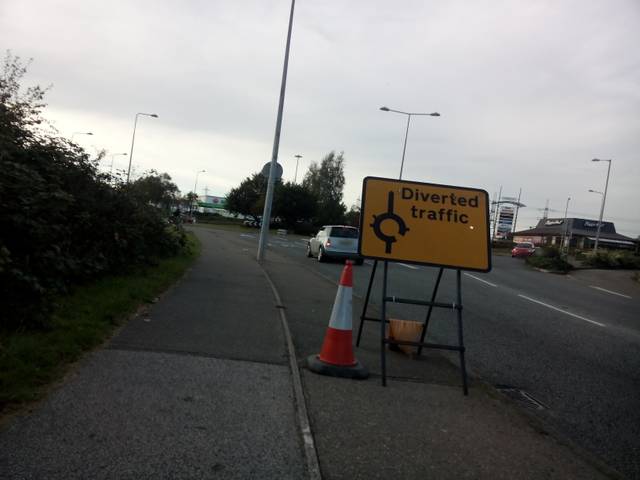
Region: United Kingdom
Coordinates: 52.082, 1.117